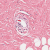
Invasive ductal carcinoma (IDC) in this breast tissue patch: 0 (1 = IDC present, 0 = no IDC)